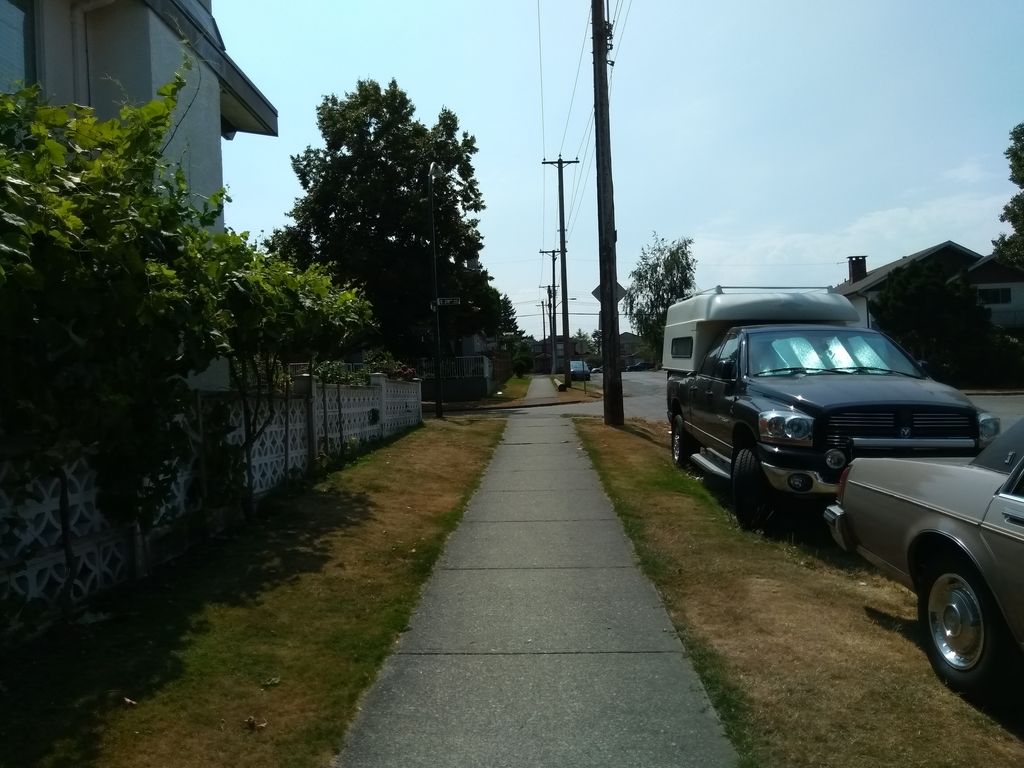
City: vancouver